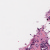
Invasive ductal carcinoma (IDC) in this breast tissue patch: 1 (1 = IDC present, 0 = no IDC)